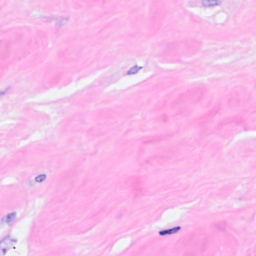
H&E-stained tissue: Breast